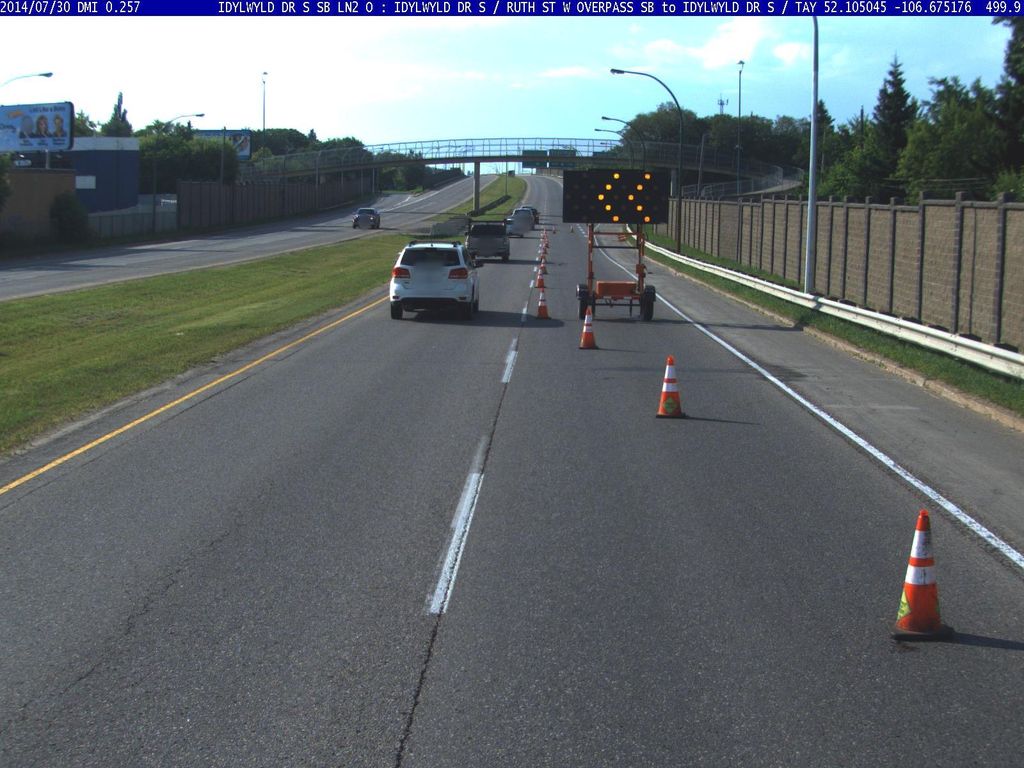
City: saskatoon